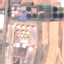
Label: Industrial